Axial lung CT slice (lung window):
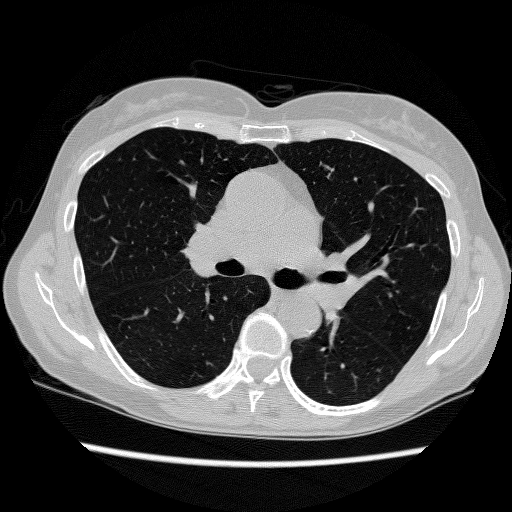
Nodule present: no